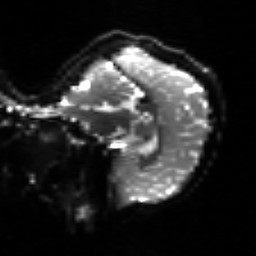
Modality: sbref
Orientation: sagittal
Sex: female
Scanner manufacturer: siemens
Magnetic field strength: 3 T
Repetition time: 5 s
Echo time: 0.071 s